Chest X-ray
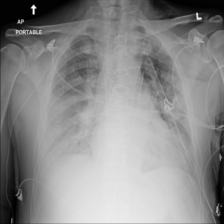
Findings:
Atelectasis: positive
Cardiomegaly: negative
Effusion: negative
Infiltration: negative
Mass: negative
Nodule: negative
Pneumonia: negative
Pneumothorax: positive
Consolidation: positive
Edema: negative
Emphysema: negative
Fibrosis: negative
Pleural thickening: negative
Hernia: negative